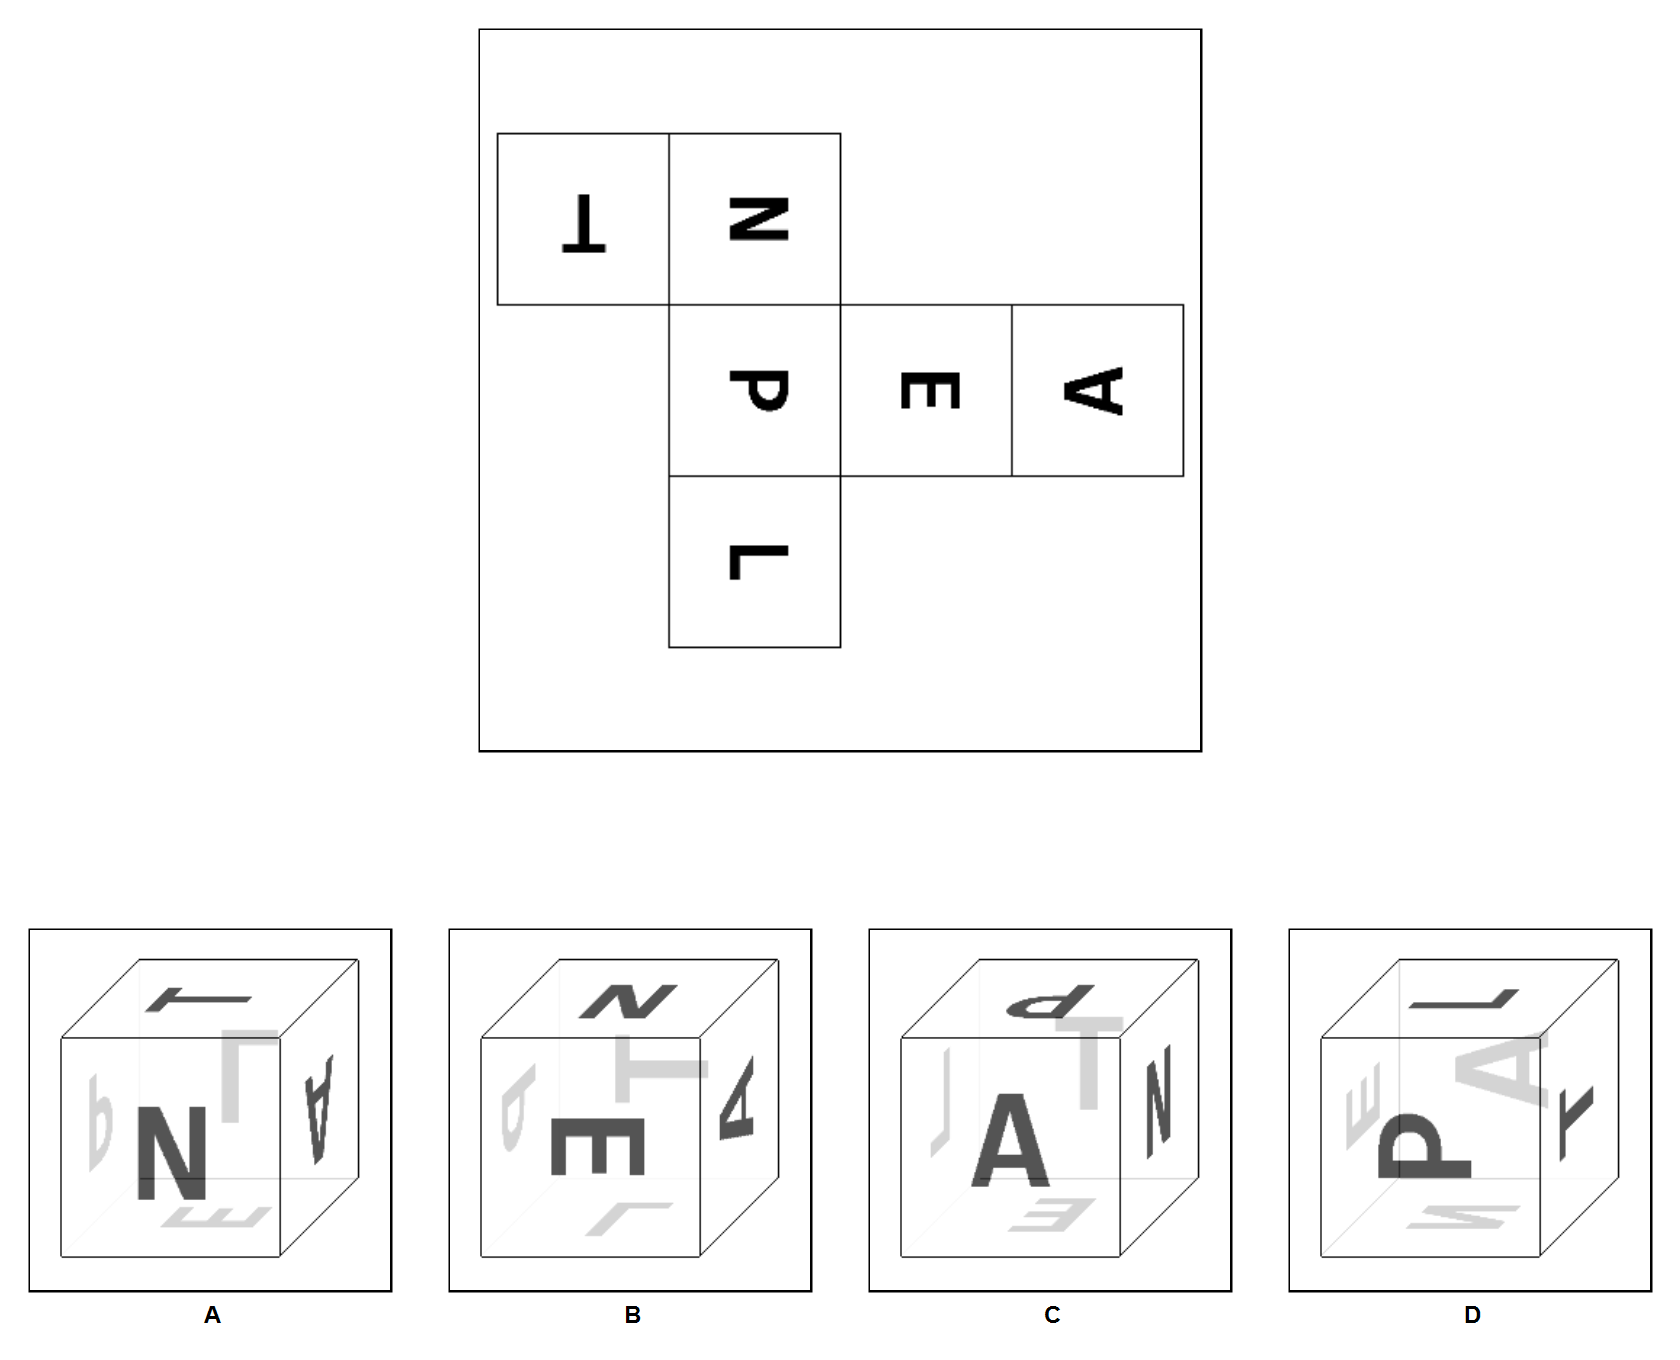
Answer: C